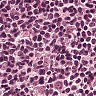
Metastatic tissue present: no